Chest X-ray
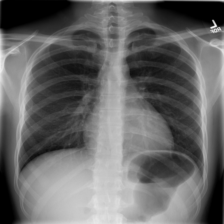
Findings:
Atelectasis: negative
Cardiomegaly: negative
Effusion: negative
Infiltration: negative
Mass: negative
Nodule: negative
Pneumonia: negative
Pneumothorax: negative
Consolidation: negative
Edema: negative
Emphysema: negative
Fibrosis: negative
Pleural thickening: negative
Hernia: negative